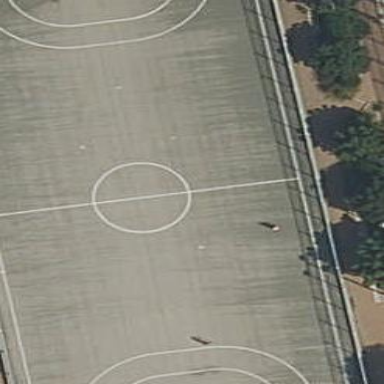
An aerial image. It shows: Handball pitch for leisure land.